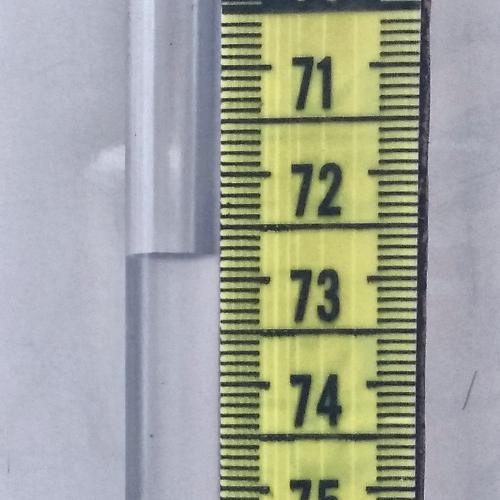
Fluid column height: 72.8 cm